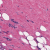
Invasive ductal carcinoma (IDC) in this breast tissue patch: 0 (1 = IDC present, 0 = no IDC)